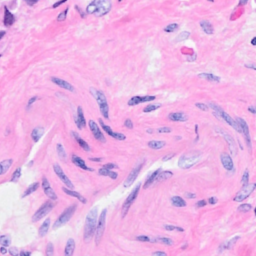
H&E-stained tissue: Breast